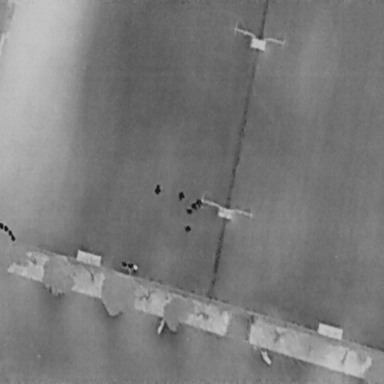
There are six People in the infrared image.